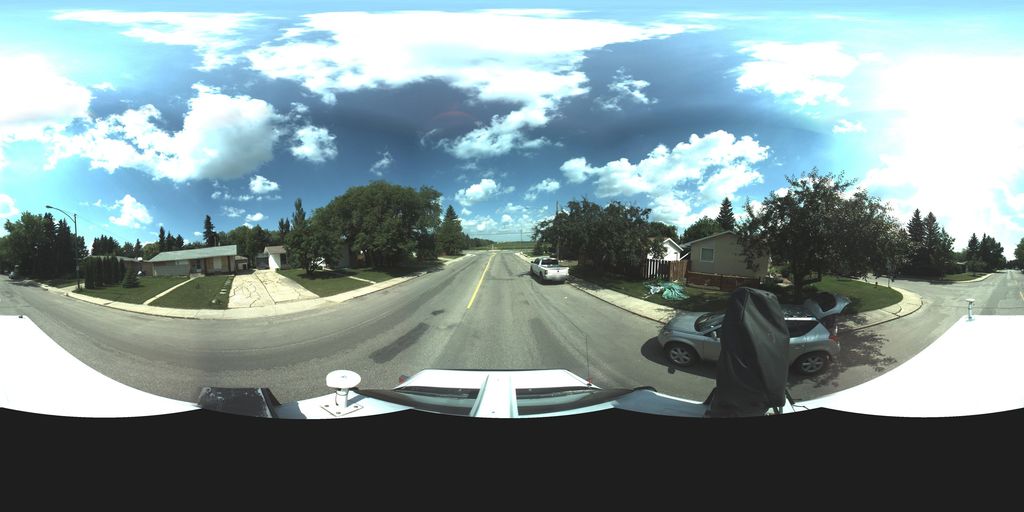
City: saskatoon